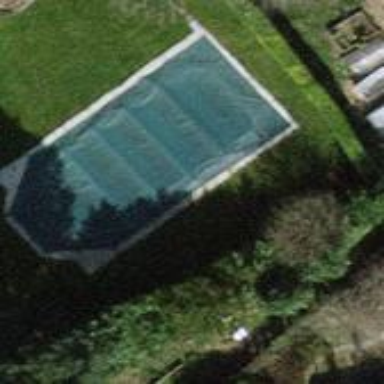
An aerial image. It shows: Swimming pool located in leisure land.